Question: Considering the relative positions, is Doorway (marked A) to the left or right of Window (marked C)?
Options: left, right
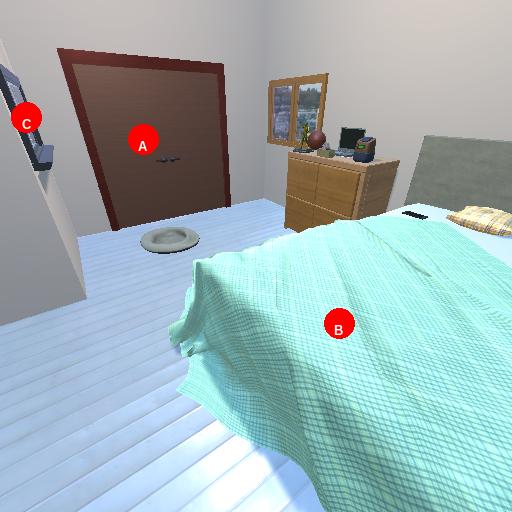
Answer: left